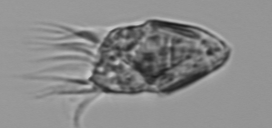
Label: Strombidium_morphotype1